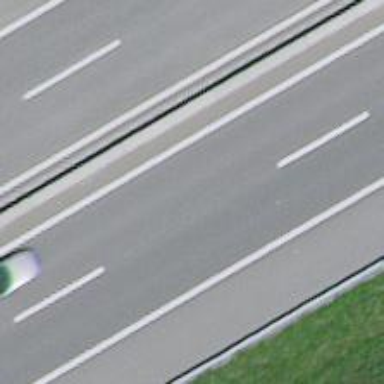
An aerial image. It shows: View of motorway.